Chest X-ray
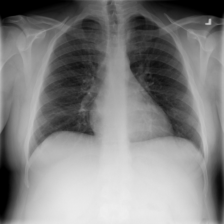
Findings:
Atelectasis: negative
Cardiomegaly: negative
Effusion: negative
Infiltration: negative
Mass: negative
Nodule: negative
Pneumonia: negative
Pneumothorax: negative
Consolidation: negative
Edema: negative
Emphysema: negative
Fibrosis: negative
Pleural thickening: negative
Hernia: negative